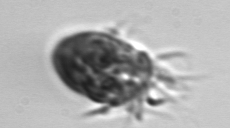
Label: Strombidium_morphotype1